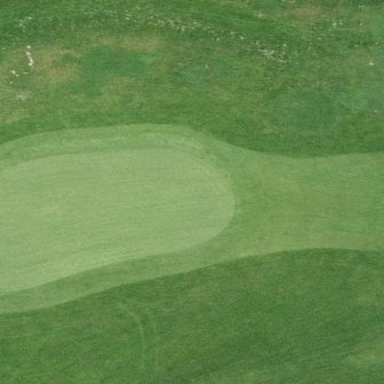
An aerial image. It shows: Green golf area with grass land use.